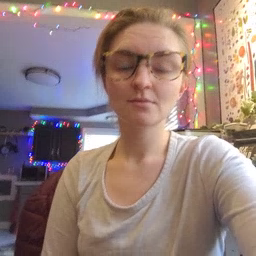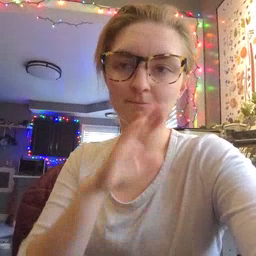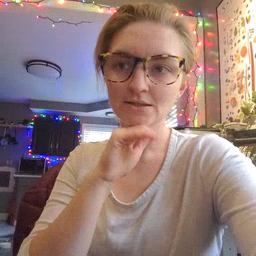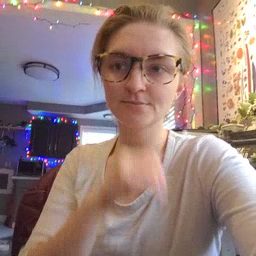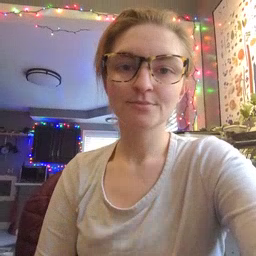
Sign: pig